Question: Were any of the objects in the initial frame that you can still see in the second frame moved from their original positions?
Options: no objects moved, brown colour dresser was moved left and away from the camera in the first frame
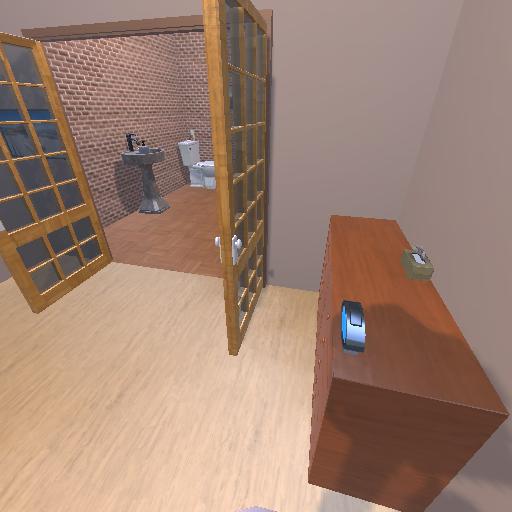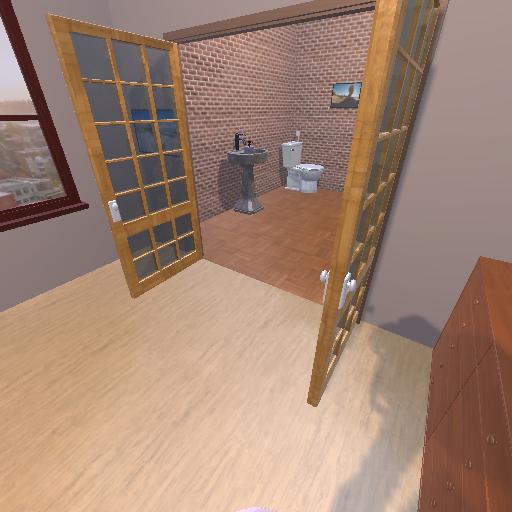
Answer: no objects moved